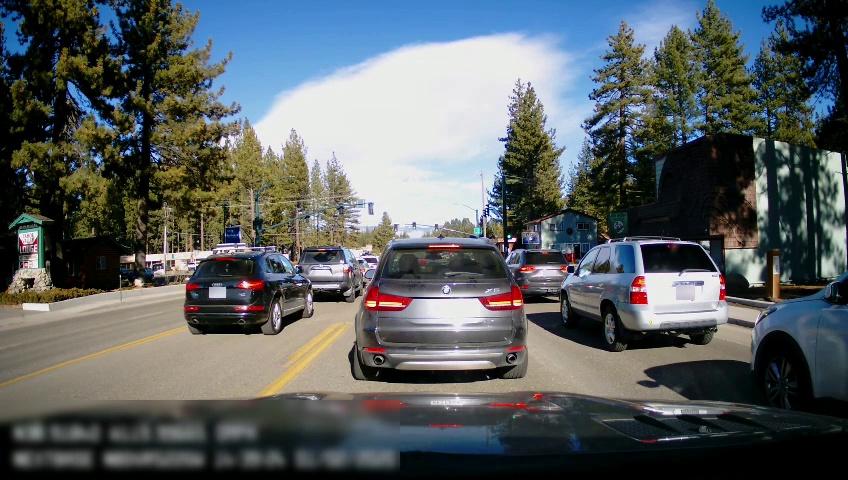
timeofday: Day
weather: Sunny
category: Drivable Space
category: Vehicles | SUV
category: Vehicles | Car
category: Vehicles | SUV
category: Vehicles | SUV
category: Vehicles | SUV
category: Vehicles | SUV
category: Vehicles | Car
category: Vehicles | SUV
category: Vehicles | SUV
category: Lanes | Opposite Lane
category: Lanes | Current Lane
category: Lanes | Current Lane
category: Traffic | Lights
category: Traffic | Signs
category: Traffic | Lights
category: Traffic | Lights
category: Traffic | Lights